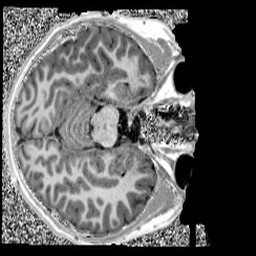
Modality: UNIT1
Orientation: axial
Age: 12
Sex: male
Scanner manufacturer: siemens
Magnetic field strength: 3 T
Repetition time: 4 s
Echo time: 0.00299 s